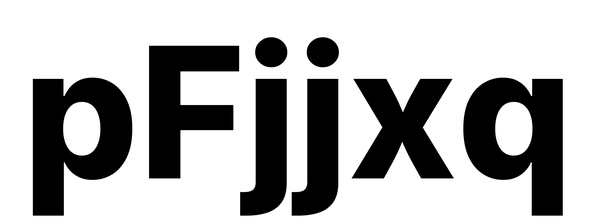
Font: Inter_ExtraBold